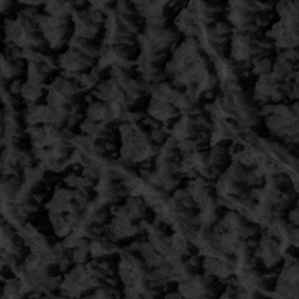
Label: frost